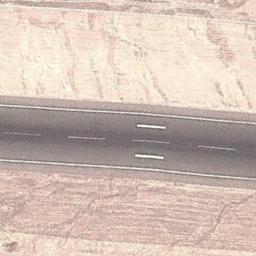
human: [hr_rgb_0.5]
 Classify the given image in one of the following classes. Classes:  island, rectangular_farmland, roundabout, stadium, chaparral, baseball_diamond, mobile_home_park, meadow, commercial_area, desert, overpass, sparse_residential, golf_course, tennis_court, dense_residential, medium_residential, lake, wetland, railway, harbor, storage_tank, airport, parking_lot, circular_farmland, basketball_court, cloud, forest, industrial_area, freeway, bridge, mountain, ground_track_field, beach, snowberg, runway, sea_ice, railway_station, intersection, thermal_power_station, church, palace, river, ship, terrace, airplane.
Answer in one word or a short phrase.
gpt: runway